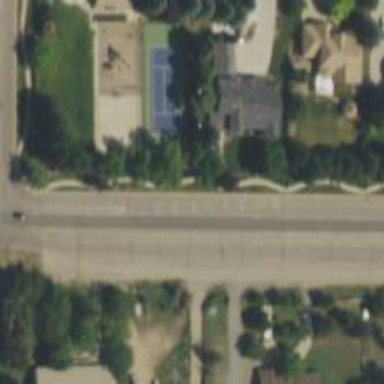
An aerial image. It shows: Tertiary road with asphalt surface.